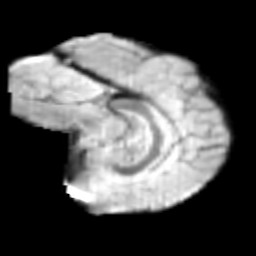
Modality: T2w
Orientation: sagittal
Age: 10
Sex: male
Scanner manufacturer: siemens
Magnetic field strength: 3 T
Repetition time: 3.8 s
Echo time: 0.07 s